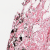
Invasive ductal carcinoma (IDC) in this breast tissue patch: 0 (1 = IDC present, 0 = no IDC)